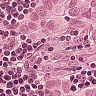
Metastatic tissue present: yes